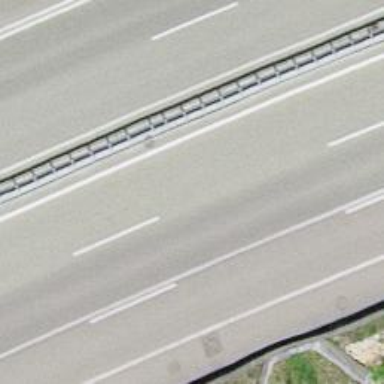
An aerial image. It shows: Asphalt motorway.